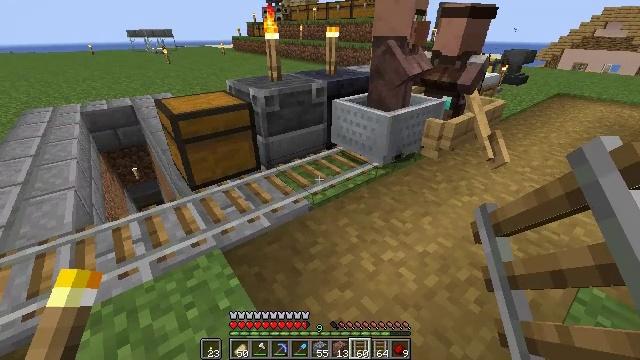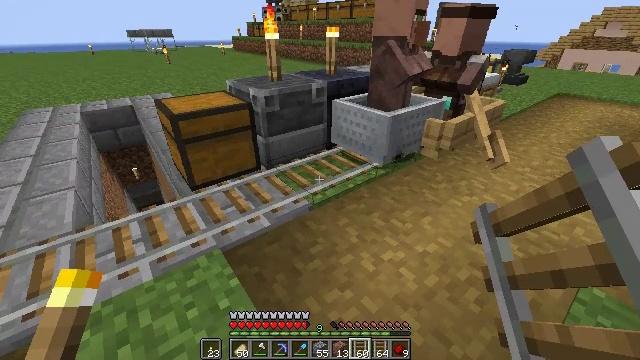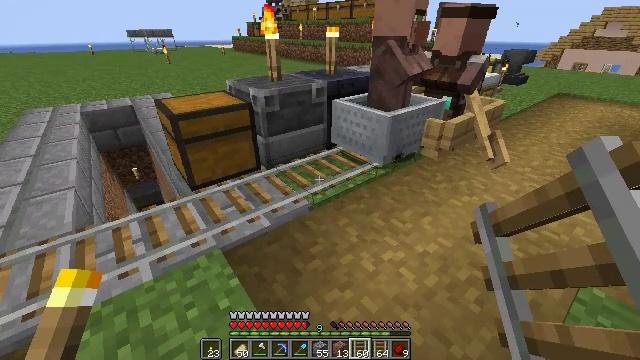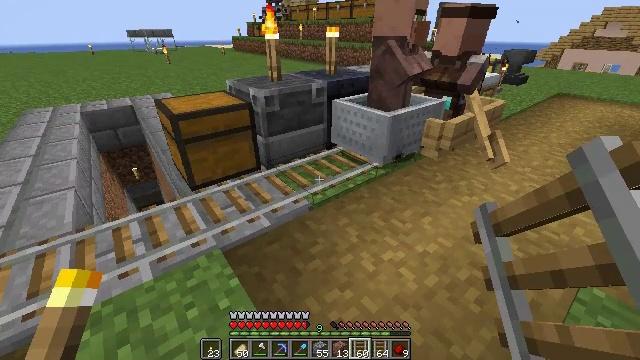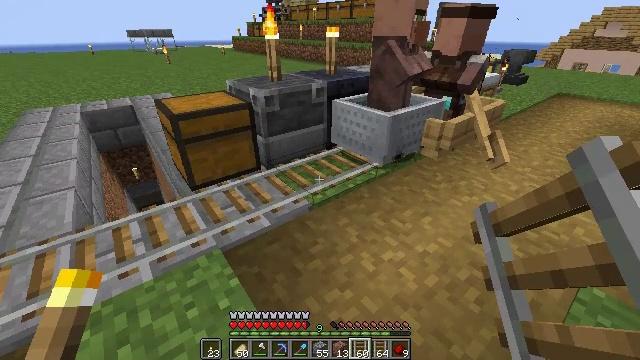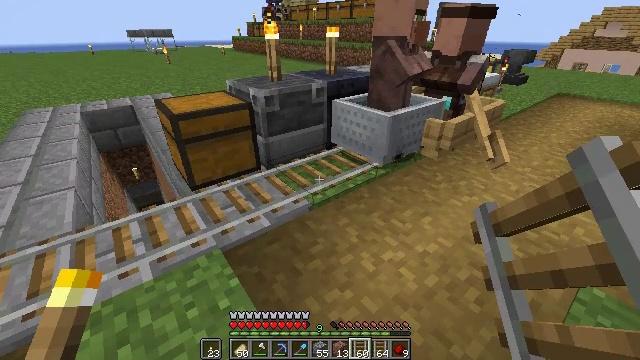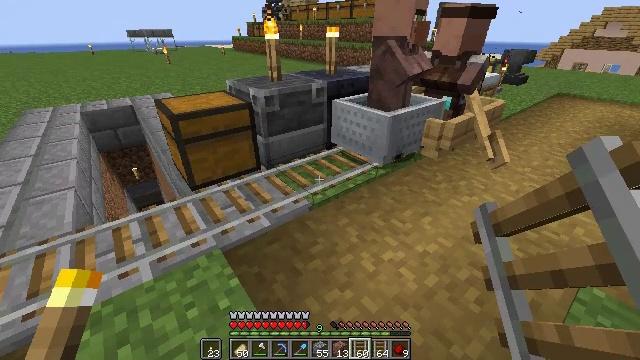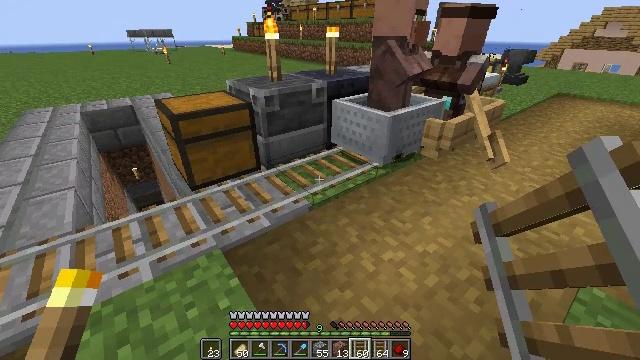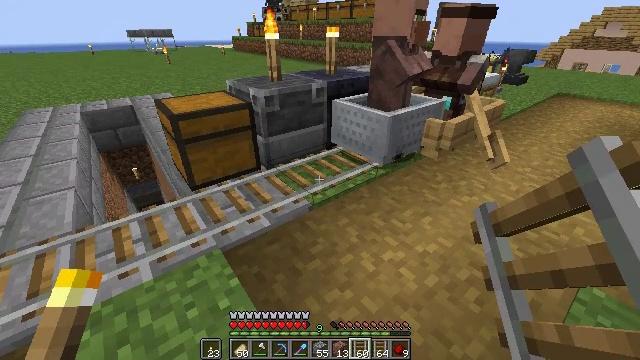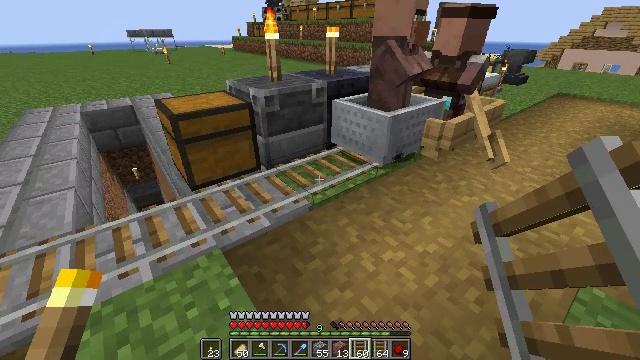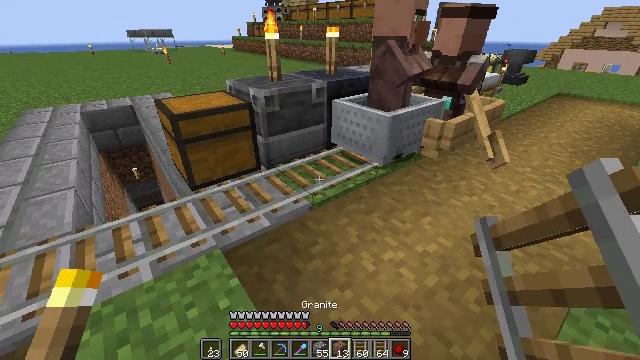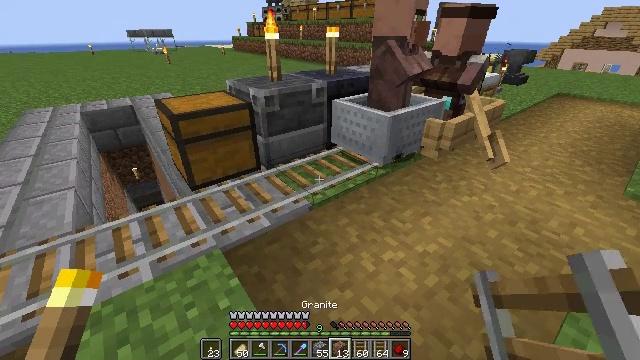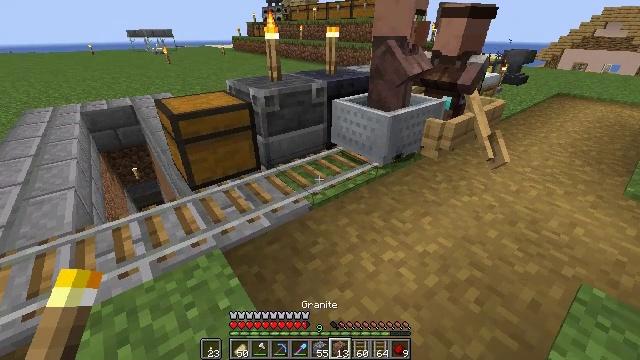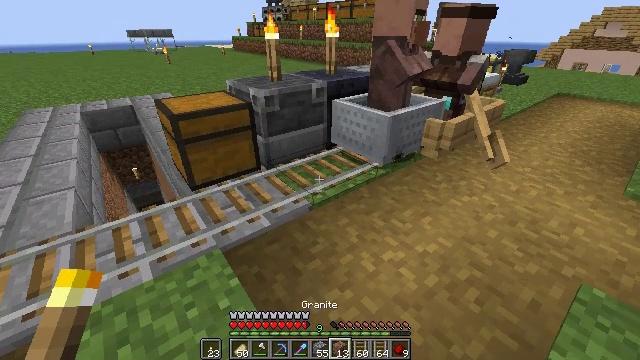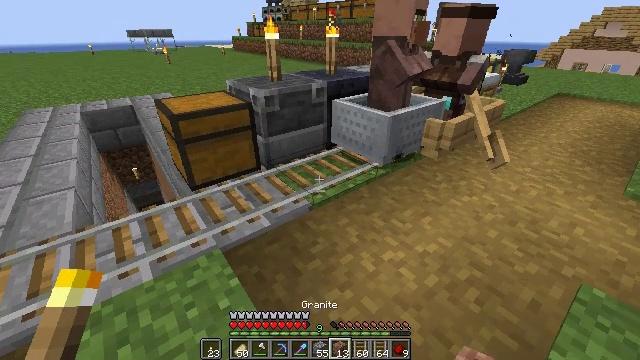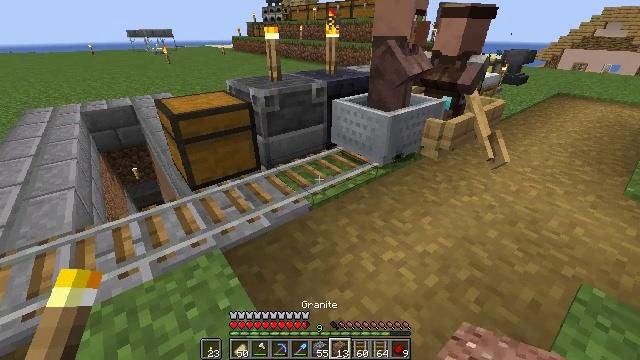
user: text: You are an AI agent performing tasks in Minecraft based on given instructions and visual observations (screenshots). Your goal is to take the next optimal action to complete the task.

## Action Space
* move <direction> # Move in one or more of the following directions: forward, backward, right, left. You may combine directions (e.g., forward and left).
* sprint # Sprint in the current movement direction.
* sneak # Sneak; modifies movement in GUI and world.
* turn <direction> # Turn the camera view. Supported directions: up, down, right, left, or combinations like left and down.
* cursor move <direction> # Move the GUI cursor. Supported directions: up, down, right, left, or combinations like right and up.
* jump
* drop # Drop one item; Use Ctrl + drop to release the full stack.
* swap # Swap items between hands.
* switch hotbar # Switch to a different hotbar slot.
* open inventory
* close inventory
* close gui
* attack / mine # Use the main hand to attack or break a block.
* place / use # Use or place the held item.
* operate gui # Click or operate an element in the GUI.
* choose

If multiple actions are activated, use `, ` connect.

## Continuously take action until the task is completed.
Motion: motion action
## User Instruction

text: Mine the rail.
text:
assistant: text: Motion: no_op
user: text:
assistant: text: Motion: no_op
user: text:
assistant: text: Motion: no_op
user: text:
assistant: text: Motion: no_op
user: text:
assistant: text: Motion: no_op
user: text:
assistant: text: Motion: no_op
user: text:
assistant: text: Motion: no_op
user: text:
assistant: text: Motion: no_op
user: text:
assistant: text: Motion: no_op
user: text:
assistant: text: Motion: no_op
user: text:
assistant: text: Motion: no_op
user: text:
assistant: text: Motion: no_op
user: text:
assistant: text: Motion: no_op
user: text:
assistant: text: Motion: no_op
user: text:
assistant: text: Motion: no_op
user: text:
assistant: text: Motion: no_op
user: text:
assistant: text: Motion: no_op
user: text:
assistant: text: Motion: no_op
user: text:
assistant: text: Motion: no_op
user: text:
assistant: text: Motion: no_op
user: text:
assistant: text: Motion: no_op
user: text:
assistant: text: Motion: no_op
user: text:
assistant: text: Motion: no_op
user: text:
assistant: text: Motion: no_op
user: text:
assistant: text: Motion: no_op
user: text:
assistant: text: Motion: no_op
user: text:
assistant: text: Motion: no_op
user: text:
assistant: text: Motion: no_op
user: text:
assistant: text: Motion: no_op
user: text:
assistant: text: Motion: no_op